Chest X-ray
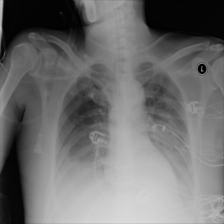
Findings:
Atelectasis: negative
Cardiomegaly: negative
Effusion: positive
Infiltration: positive
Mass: negative
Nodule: negative
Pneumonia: negative
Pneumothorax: negative
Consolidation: positive
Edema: negative
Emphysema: negative
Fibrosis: negative
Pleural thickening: negative
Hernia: negative